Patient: sex M, age 79
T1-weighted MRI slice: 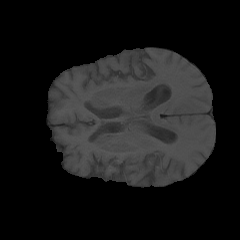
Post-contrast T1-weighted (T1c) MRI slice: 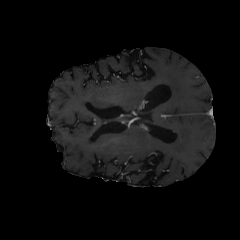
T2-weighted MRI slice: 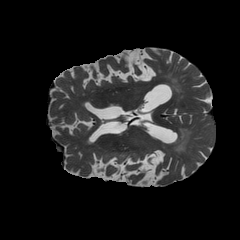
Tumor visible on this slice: yes
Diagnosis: Glioblastoma, IDH-wildtype
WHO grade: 4